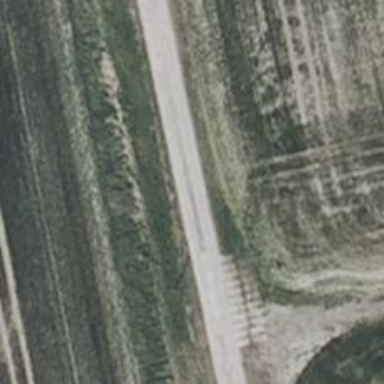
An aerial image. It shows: Track with grade2 tracktype.